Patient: sex M, age 52
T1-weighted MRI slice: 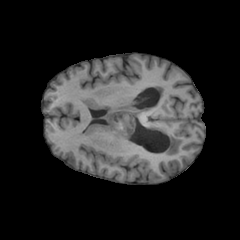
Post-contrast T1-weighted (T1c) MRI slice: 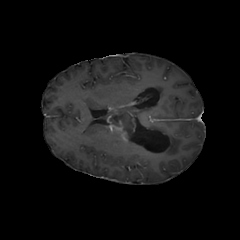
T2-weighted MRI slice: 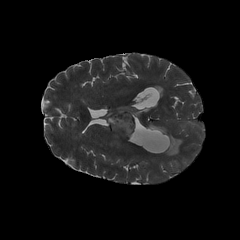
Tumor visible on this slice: yes
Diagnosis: Glioblastoma, IDH-wildtype
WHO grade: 4